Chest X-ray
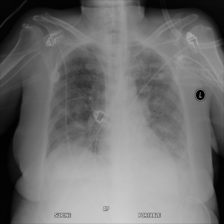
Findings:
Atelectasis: negative
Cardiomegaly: negative
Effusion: negative
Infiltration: positive
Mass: negative
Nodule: negative
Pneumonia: negative
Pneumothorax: negative
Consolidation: negative
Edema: negative
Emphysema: negative
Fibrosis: negative
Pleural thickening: negative
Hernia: negative